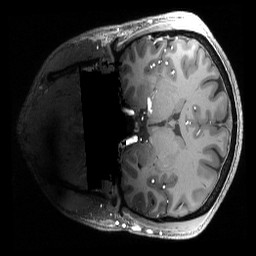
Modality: T1w
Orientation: coronal
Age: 24
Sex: male
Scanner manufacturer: siemens
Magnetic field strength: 6.98 T
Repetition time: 2.53 s
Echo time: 0.00176 s